Field crop: maize
Growth stage: 1
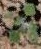
Species: chenopodium